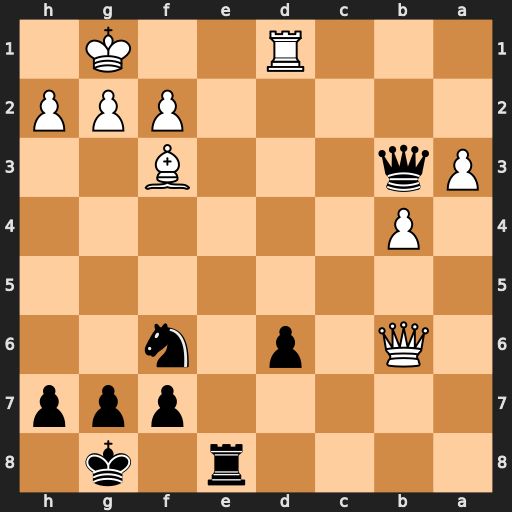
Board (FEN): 4r1k1/5ppp/1Q1p1n2/8/1P6/Pq3B2/5PPP/3R2K1
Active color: b
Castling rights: -
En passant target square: -
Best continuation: Qxd1+ Bxd1 Re1#